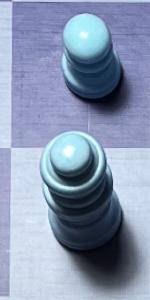
Label: Queen_White